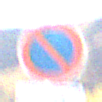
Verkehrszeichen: EingeschraenktesHalteverbot
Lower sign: ZeitangabenMitBeschraenkungAufWochentage4
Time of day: SunriseSunset
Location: Outdoor (Nature)
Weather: Clear
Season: NotSpecified
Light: Natural